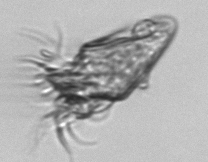
Label: Tontonia_appendiculariformis